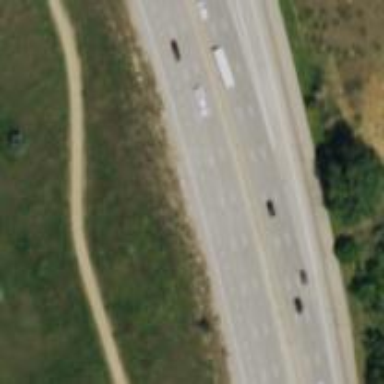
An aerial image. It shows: Trunk highway.